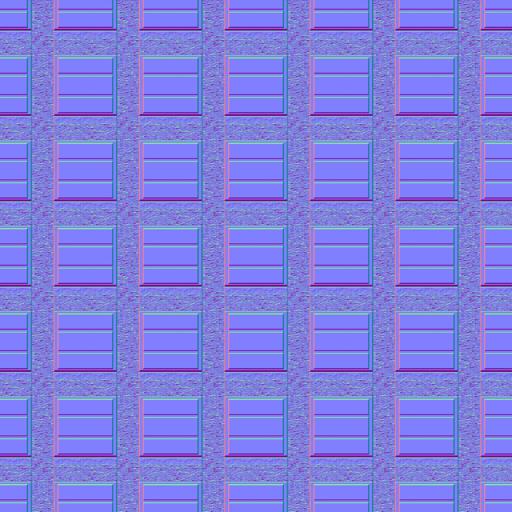
facade skyscraper